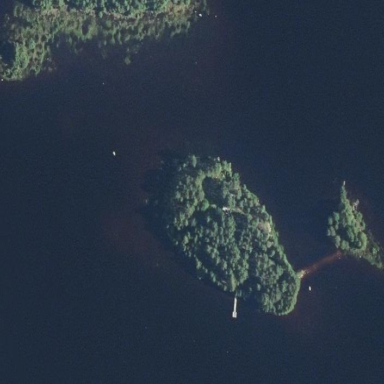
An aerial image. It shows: Islet.